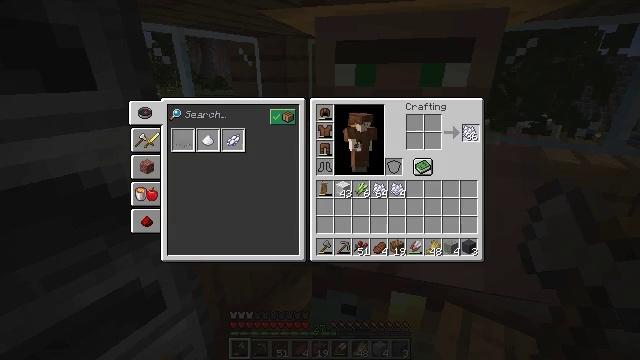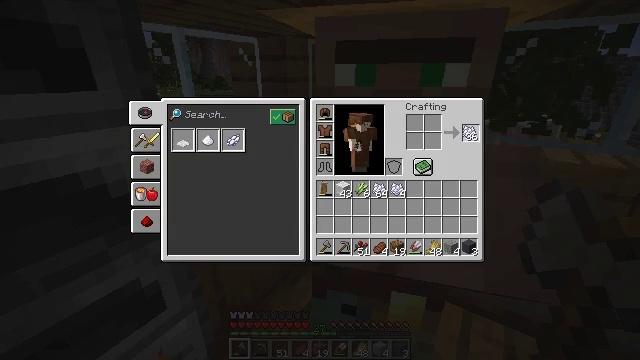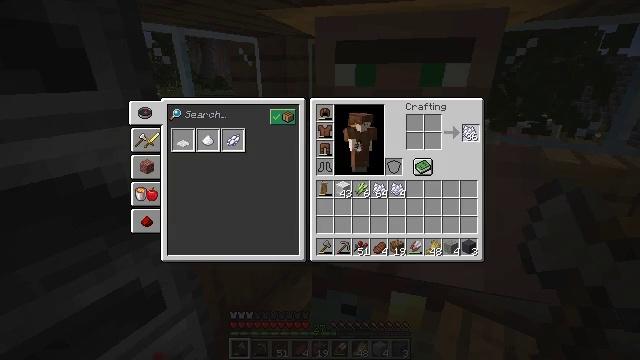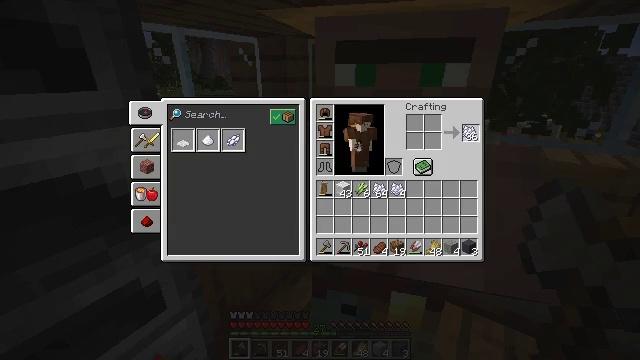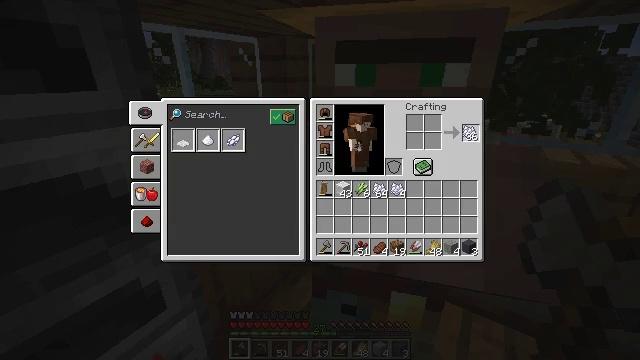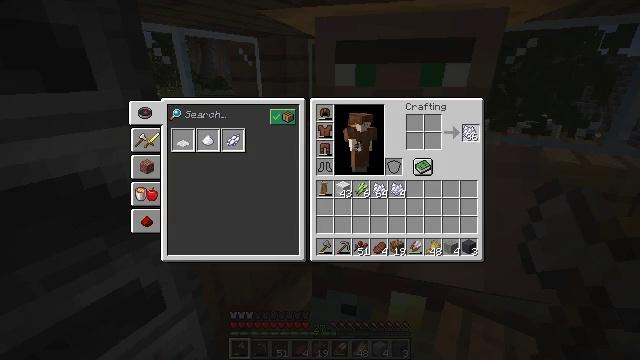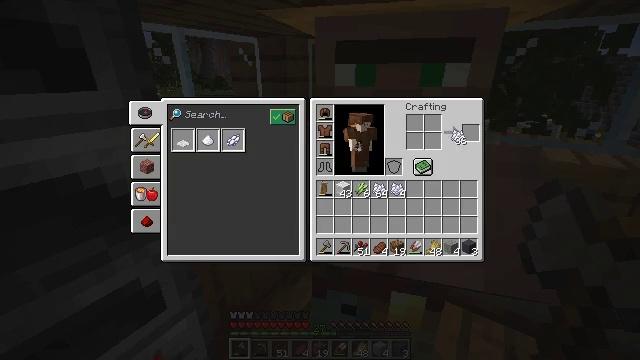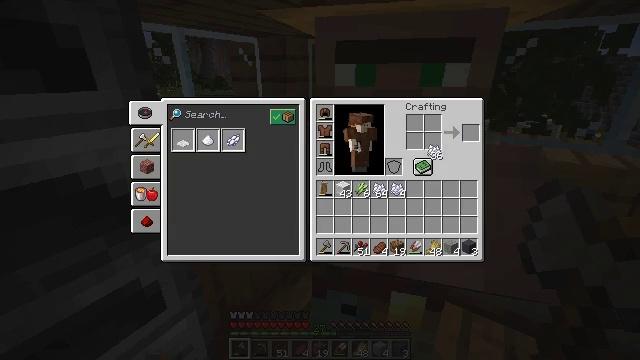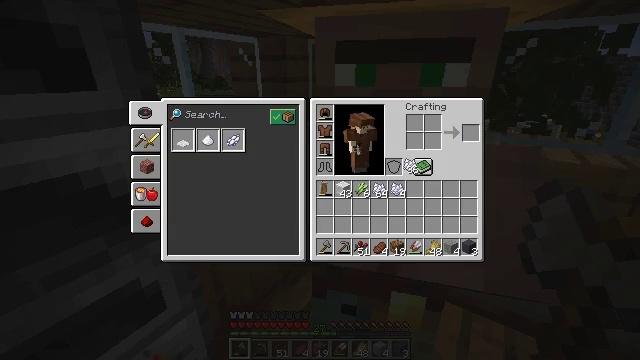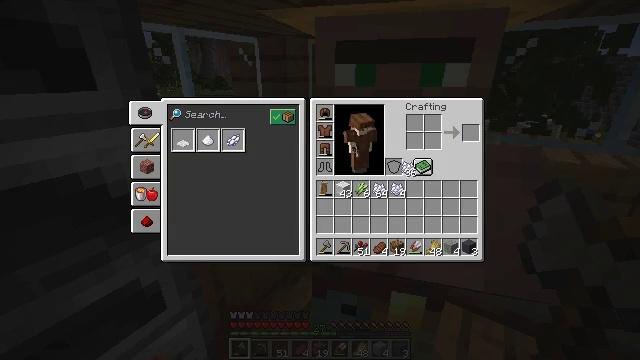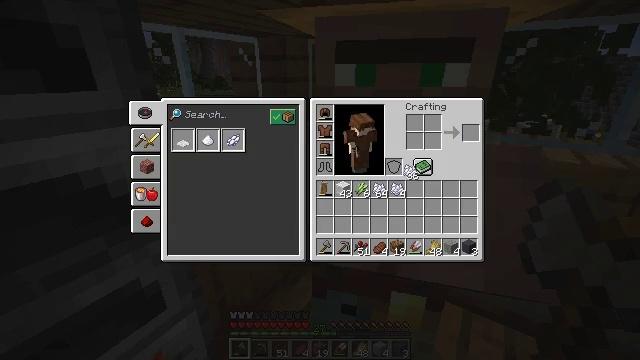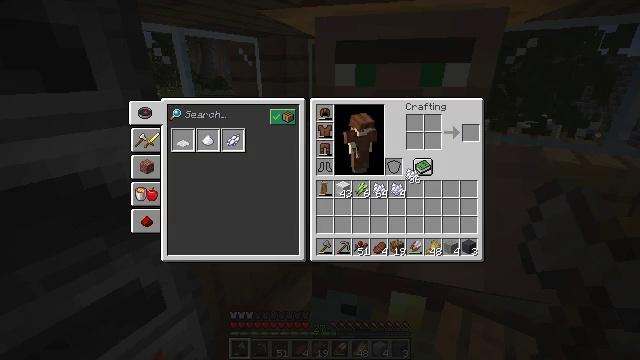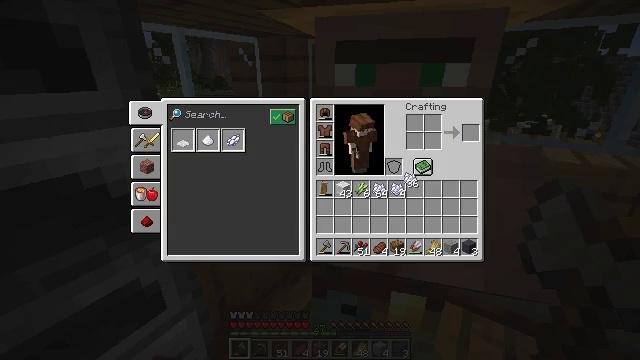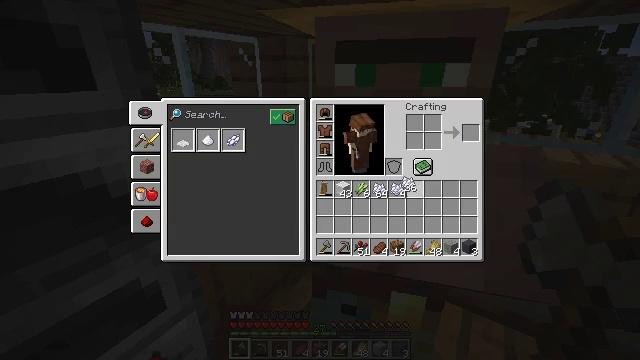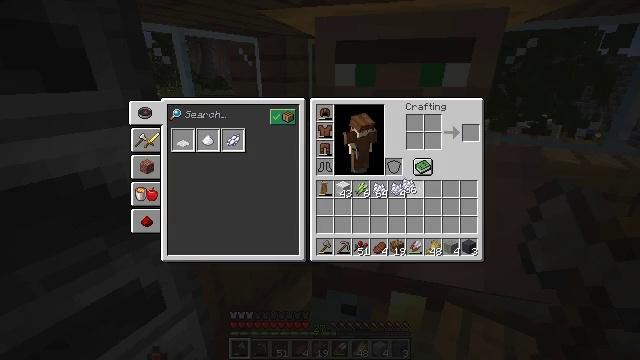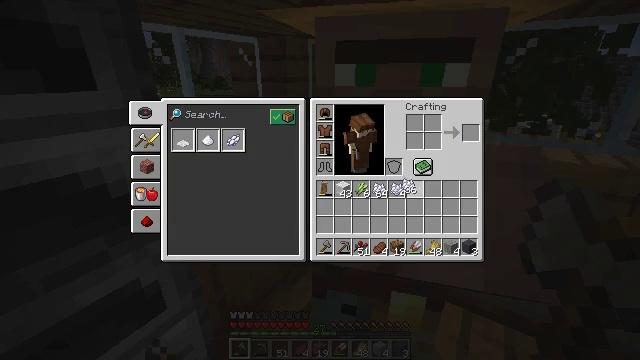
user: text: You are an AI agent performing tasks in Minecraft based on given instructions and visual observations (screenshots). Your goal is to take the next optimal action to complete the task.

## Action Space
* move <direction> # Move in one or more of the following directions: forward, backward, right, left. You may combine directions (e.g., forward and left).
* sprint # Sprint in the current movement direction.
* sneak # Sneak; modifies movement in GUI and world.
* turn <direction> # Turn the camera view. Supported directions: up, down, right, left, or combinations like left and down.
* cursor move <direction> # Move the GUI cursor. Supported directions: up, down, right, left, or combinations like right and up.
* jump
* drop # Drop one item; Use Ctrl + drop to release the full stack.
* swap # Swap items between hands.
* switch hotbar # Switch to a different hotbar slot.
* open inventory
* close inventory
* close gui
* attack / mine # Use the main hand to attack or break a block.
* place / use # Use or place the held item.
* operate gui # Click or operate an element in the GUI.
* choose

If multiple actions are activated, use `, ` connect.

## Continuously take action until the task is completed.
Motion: motion action
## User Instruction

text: Harvest a pumpkin from the field.
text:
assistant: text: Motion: operate gui, open gui
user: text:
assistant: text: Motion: operate gui
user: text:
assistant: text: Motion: operate gui
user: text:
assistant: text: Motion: operate gui
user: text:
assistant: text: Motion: no_op
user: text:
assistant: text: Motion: cursor move left
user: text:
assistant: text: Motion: cursor move left and down
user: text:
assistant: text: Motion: cursor move left and down
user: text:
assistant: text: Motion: no_op
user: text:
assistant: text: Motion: no_op
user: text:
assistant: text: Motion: no_op
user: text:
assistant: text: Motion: no_op
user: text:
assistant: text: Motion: no_op
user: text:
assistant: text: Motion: no_op
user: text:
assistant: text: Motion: no_op
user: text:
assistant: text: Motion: no_op
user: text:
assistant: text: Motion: no_op
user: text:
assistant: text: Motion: no_op
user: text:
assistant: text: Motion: no_op
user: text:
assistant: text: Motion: operate gui
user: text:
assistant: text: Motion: operate gui
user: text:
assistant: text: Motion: no_op
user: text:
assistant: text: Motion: no_op
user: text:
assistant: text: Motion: no_op
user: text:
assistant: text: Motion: no_op
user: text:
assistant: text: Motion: no_op
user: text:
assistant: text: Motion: no_op
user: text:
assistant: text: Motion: cursor move left
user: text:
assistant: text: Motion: turn left, close gui
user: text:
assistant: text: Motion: turn left, open inventory